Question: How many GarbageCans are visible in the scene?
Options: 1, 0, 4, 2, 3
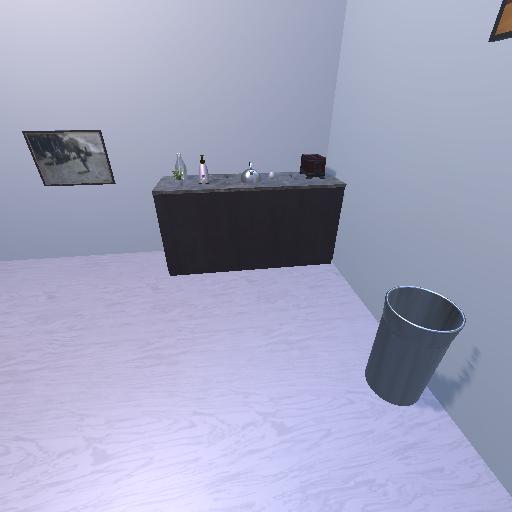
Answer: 1